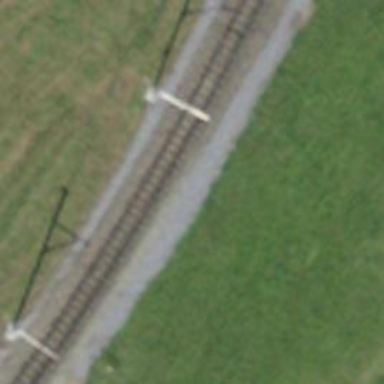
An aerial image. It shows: Narrow gauge railway with electrified contact lines.